I will show an image sequence of human cooking. I have annotated the images with numbered circles. Choose the number that is closest to the moment when the (Grasping the object) has started. You are a five-time world champion in this game. Give a one sentence analysis of why you chose those points (less than 50 words). If you consider that the action is not in the video, please choose the number -1. Provide your answer at the end in a json file of this format: {"points": []}
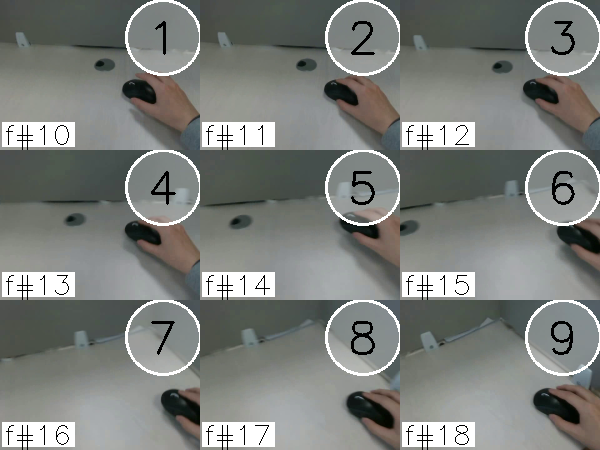
Frame 2 shows the clearest moment of hand-object contact.
{"points": [2]}